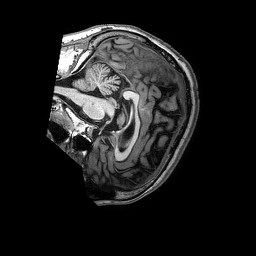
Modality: T1w
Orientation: sagittal
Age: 50
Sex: male
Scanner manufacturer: philips
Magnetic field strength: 3 T
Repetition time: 0.006642 s
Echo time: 0.003009 s